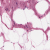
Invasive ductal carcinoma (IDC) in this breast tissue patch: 0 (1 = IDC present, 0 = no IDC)